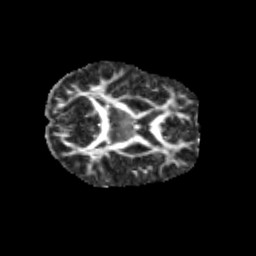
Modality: FA
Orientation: axial
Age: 13
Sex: male
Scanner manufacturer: siemens
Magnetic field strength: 3 T
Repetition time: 3.8 s
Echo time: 0.07 s